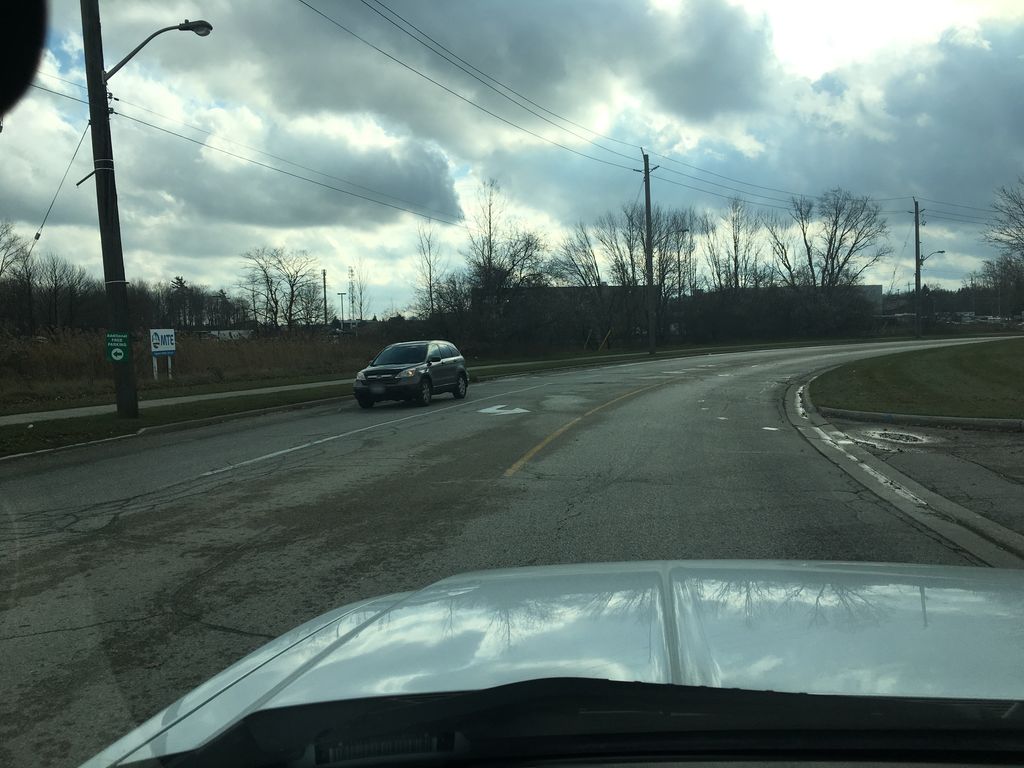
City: kitchener-waterloo